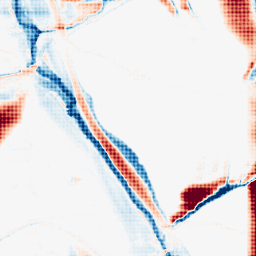
Category: morphological
Decomposition family: morphological_rect
Decomposition parameters: operation: average
width: 50
height: 5
Upsampling method: sinc_hamming
Upsampling parameters: scale: 8
kernel_size: 8
Upsampling scale: 8